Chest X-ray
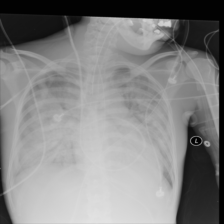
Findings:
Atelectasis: negative
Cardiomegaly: negative
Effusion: negative
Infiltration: positive
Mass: negative
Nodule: negative
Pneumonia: negative
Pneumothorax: negative
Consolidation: negative
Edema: negative
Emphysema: negative
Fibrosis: negative
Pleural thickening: negative
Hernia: negative